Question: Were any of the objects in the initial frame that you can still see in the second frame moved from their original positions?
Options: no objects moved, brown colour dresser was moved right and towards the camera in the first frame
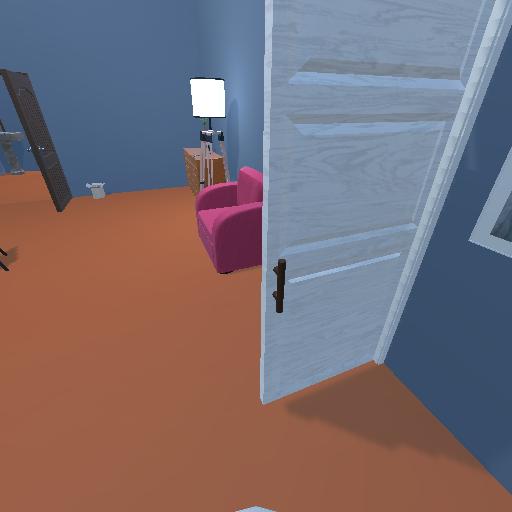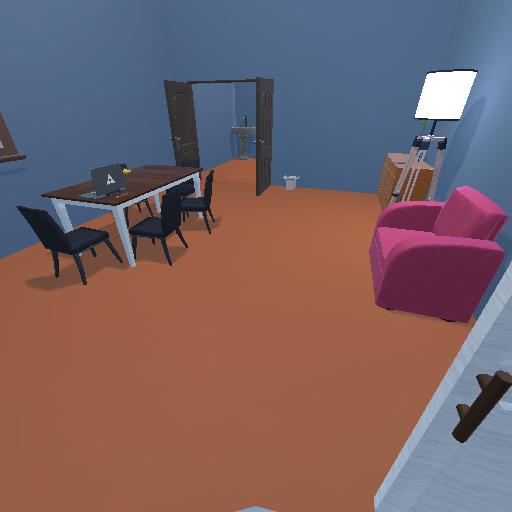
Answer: no objects moved